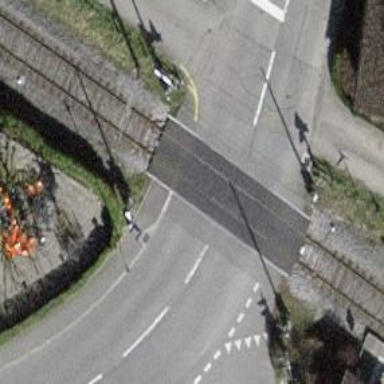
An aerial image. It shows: Level crossing with double half barrier.